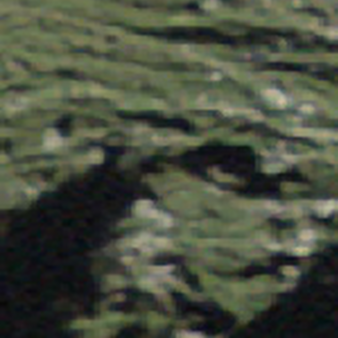
Label: other